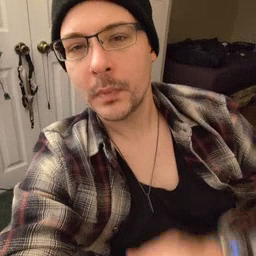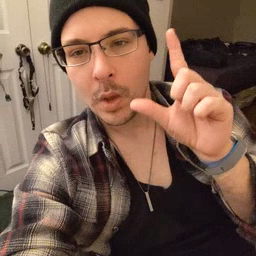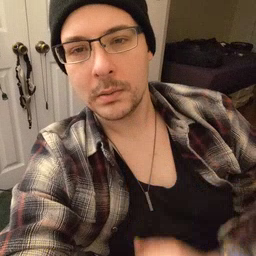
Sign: awake